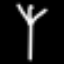
Label: fork